Question: I have a website that uses Bootstrap v3.0. In one of the views I need to show 6 pair of key-value items and I was using <URL>. My problem with this list is that my keys have different lenghts so when I have a long key, the text is truncated. It would be nice to have the text divided in two or more lines. Is this possible? Is there a better element to do this?
I also have a problem when the text is too short. In this cases I have a lot of space to the left. Here is an example:

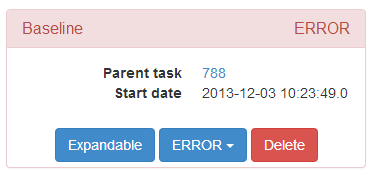
Answer: 'white-space: normal''dt'
You issue may come from your container.
You can use a '.panel' class with a fixed width to get it work.
Consider the following:

'''
<div class="panel panel-danger">
<div class="panel-heading">Baseline <span class="pull-right">ERROR</span></div>
<div class="panel-body">
<dl class="dl-horizontal">
<dt>Description lists</dt>
<dd>A description list is perfect for defining terms.</dd>
<dt>Euismod</dt>
<dd>Vestibulum id ligula porta felis euismod semper eget lacinia odio sem nec elit.</dd>
<dd>Donec id elit non mi porta gravida at eget metus.</dd>
<dt>Malesuada porta</dt>
<dd>Etiam porta sem malesuada magna mollis euismod.</dd>
<dt>Felis euismod semper eget lacinia</dt>
<dd>Fusce dapibus, tellus ac cursus commodo, tortor mauris condimentum nibh, ut fermentum massa justo sit amet risus.</dd>
</dl>
<div class="btn-toolbar text-center" role="toolbar">
<button type="button" class="btn btn-primary">Expandable</button>
<button type="button" class="btn btn-primary">ERROR <span class="caret"></span></button>
<button type="button" class="btn btn-danger">Delete</button>
</div>
</div>
</div>
'''
'''
.panel {
width: 500px;
}
.panel .dl-horizontal dt {
white-space: normal;
}
'''
<URL>